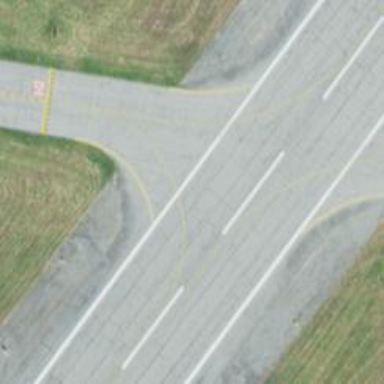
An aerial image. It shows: Image of taxiway at airport.